Question: I've got a small utility that I'm trying to create an installer for to make it a tad easier (and more sheeny-shiny ("professional looking") for people to download and install.
I'm using the free/trial version on InstallShield that is available when using Visual Studio.
I only added three files to the InstallShield wizard: the .exe itself, the .exe's .config file, and the app's sqlite file.
On trying to rebuild the install app, though, I get:
'''
-1501: Could not compress "C:xX&SpaceProjects\FauxDuolingo\Multilingualin+\Release\multilingual.sqlite" into "C:xX&SpaceProjects\FauxDuolingo\MultilingualSetup\MultilingualSetup\Express\SingleImage\DiskImages\DISK1\Data1.cab"
'''
2-clicking that err msg in Visual Studio's Error List conjures up the page from "Flexera Software Customer Community" (purveyors of InstallShield):

Is there a way to tell InstallShield, "Never mind - don't compress the SQLite file" or is there some other workaround to make it compressable?
Note: As you can see in the scream shot, this bug has been documented for exactly one year, so you'd think there'd be a resolution by now.
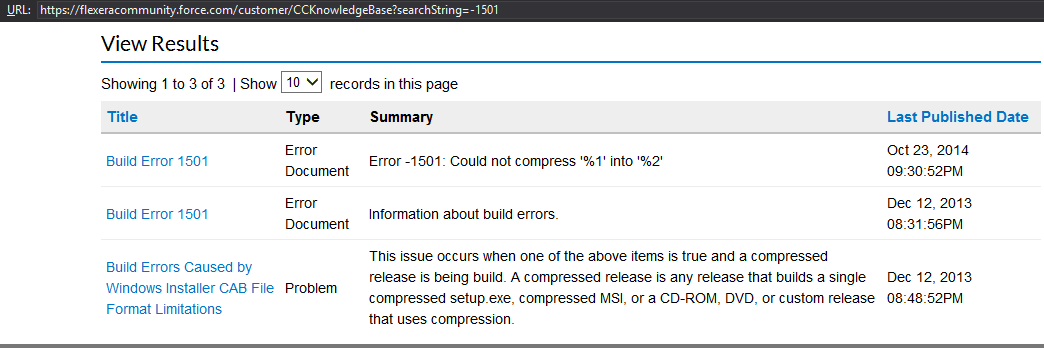
Answer: Your SQLite manager or DB Browser is open while trying to build with the installshield. Close all open SQLite browser and rebuild installshield. It will build. The size of the file does not matter. I experienced same thing, this solved it.